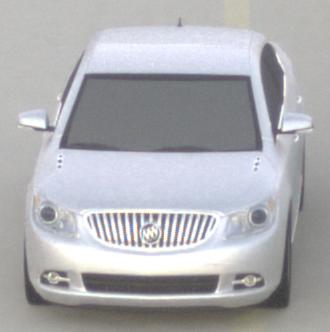
Make: Buick
Model: LaCrosse
Detailed model: Gen. 2
Model produced from: 2009
Model produced until: 2016
Doors: 4
Color: white
Road condition: dry road
Daytime: sunrise or sunset
Contrast: low contrast